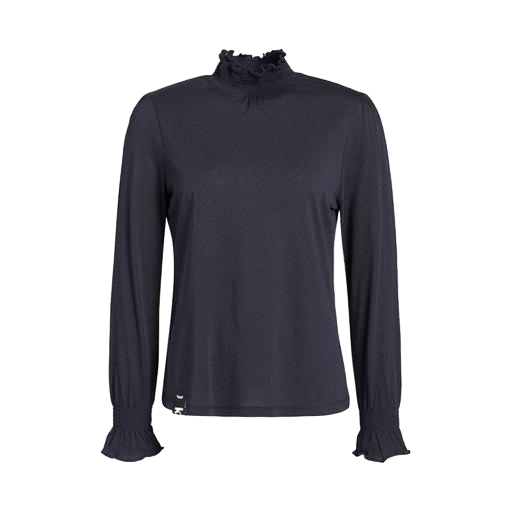
high-neck top, long-sleeve top, black vanessa bruno athé high-neck ruffled blouse, white background